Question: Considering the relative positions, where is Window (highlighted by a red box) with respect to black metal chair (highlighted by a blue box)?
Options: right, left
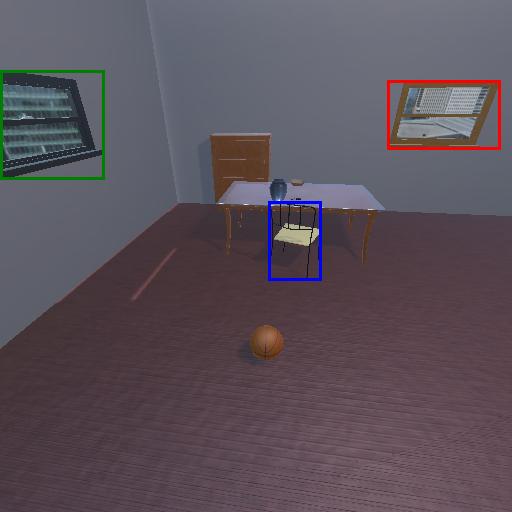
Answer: right